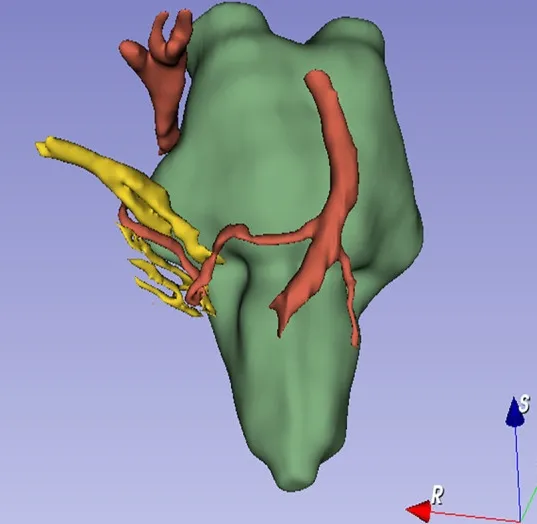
Three-dimensional reconstruction of MRI images according to the criteria for ICHD-3 intermediate neuralgia of the International Classification of Headache Disorders (Table 1). The diagnosis of intermediate neuralgia was made based on the patient's history, imaging, and physical examination. Specifically, an operative picture that shows neurovascular compression on the nervus intermedius would help establish this diagnosis.
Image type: radiology (ct)